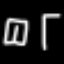
Label: pants